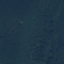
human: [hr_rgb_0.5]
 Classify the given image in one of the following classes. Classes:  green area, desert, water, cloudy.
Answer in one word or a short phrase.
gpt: green area